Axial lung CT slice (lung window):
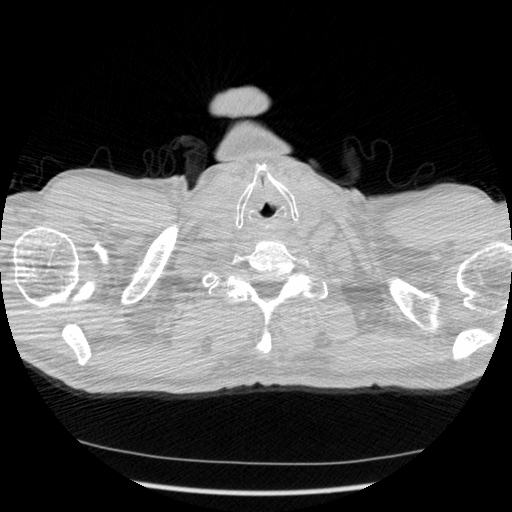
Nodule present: no